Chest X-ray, PA view. Patient: 68 years old, sex M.
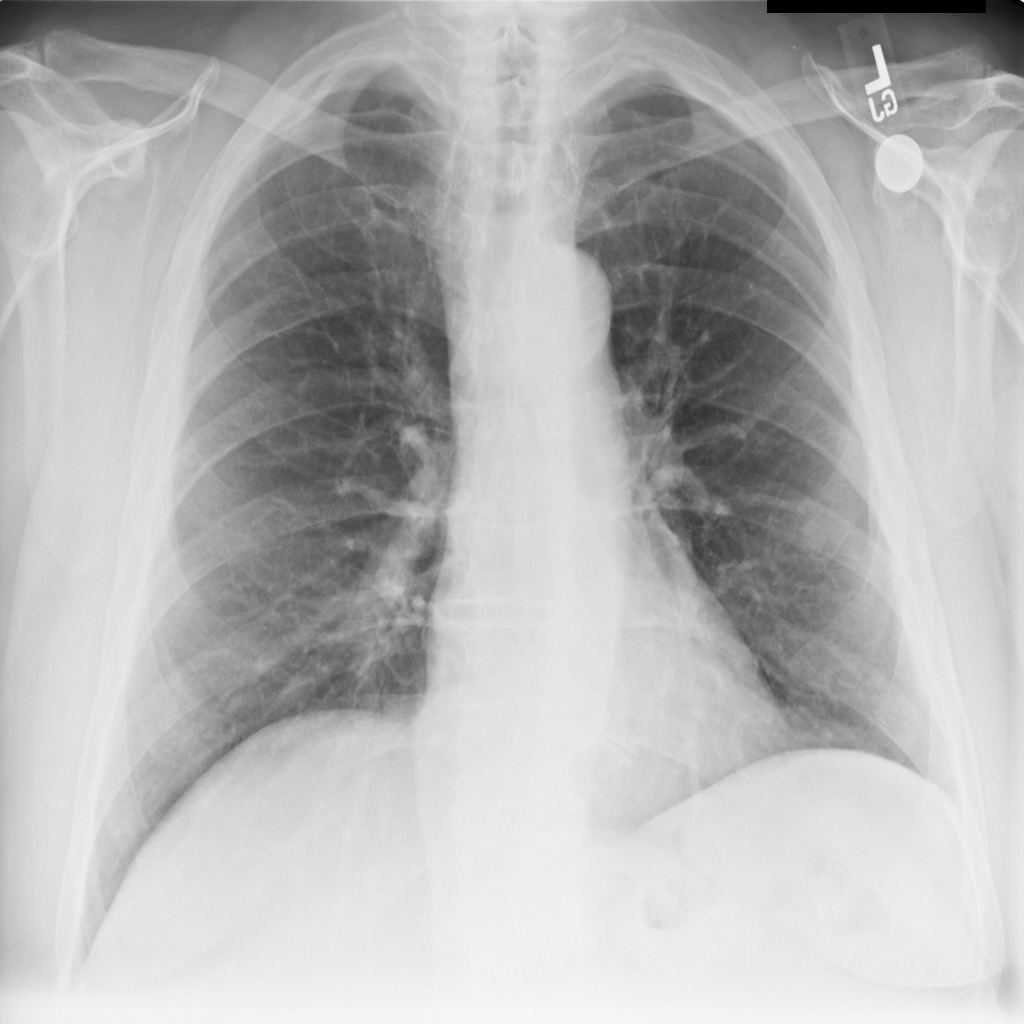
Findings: Atelectasis, Pneumonia